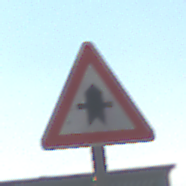
Verkehrszeichen: Vorfahrt
Umgebung: Outdoor, Suburban
Tageszeit: Midday
Wetter: PartlyCloudy
Licht: Natural
Jahreszeit: NotSpecified
Kontrast: HighContrast